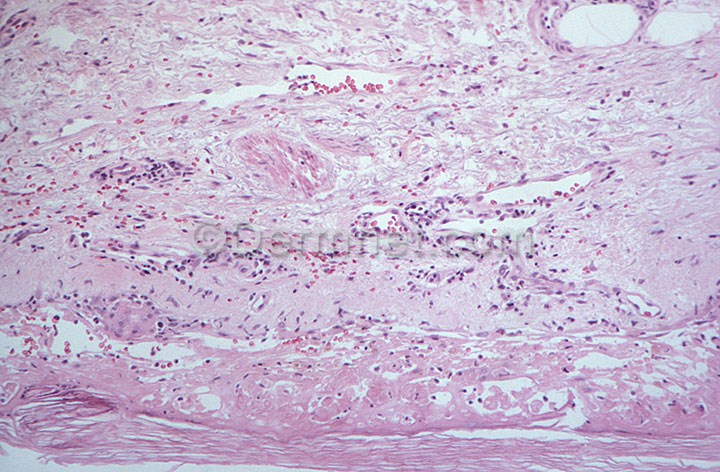
Disease: Vasculitis Photos